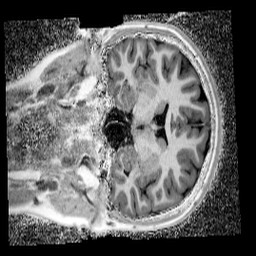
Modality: UNIT1_denoised
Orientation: coronal
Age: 13
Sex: female
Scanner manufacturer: siemens
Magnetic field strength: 3 T
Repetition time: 4 s
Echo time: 0.00299 s